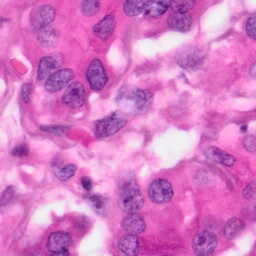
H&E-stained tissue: Pancreatic